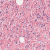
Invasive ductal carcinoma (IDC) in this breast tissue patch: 1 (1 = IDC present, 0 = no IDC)